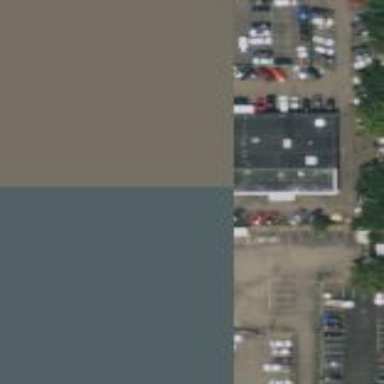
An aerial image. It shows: Retail building with car shop.